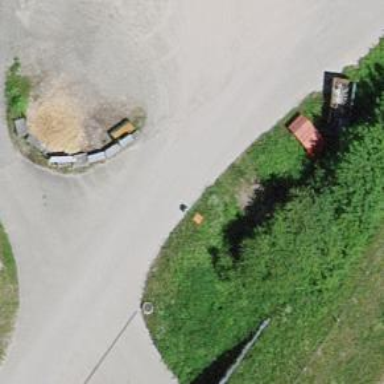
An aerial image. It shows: Orange aerial marker.